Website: bh-photo
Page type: cart
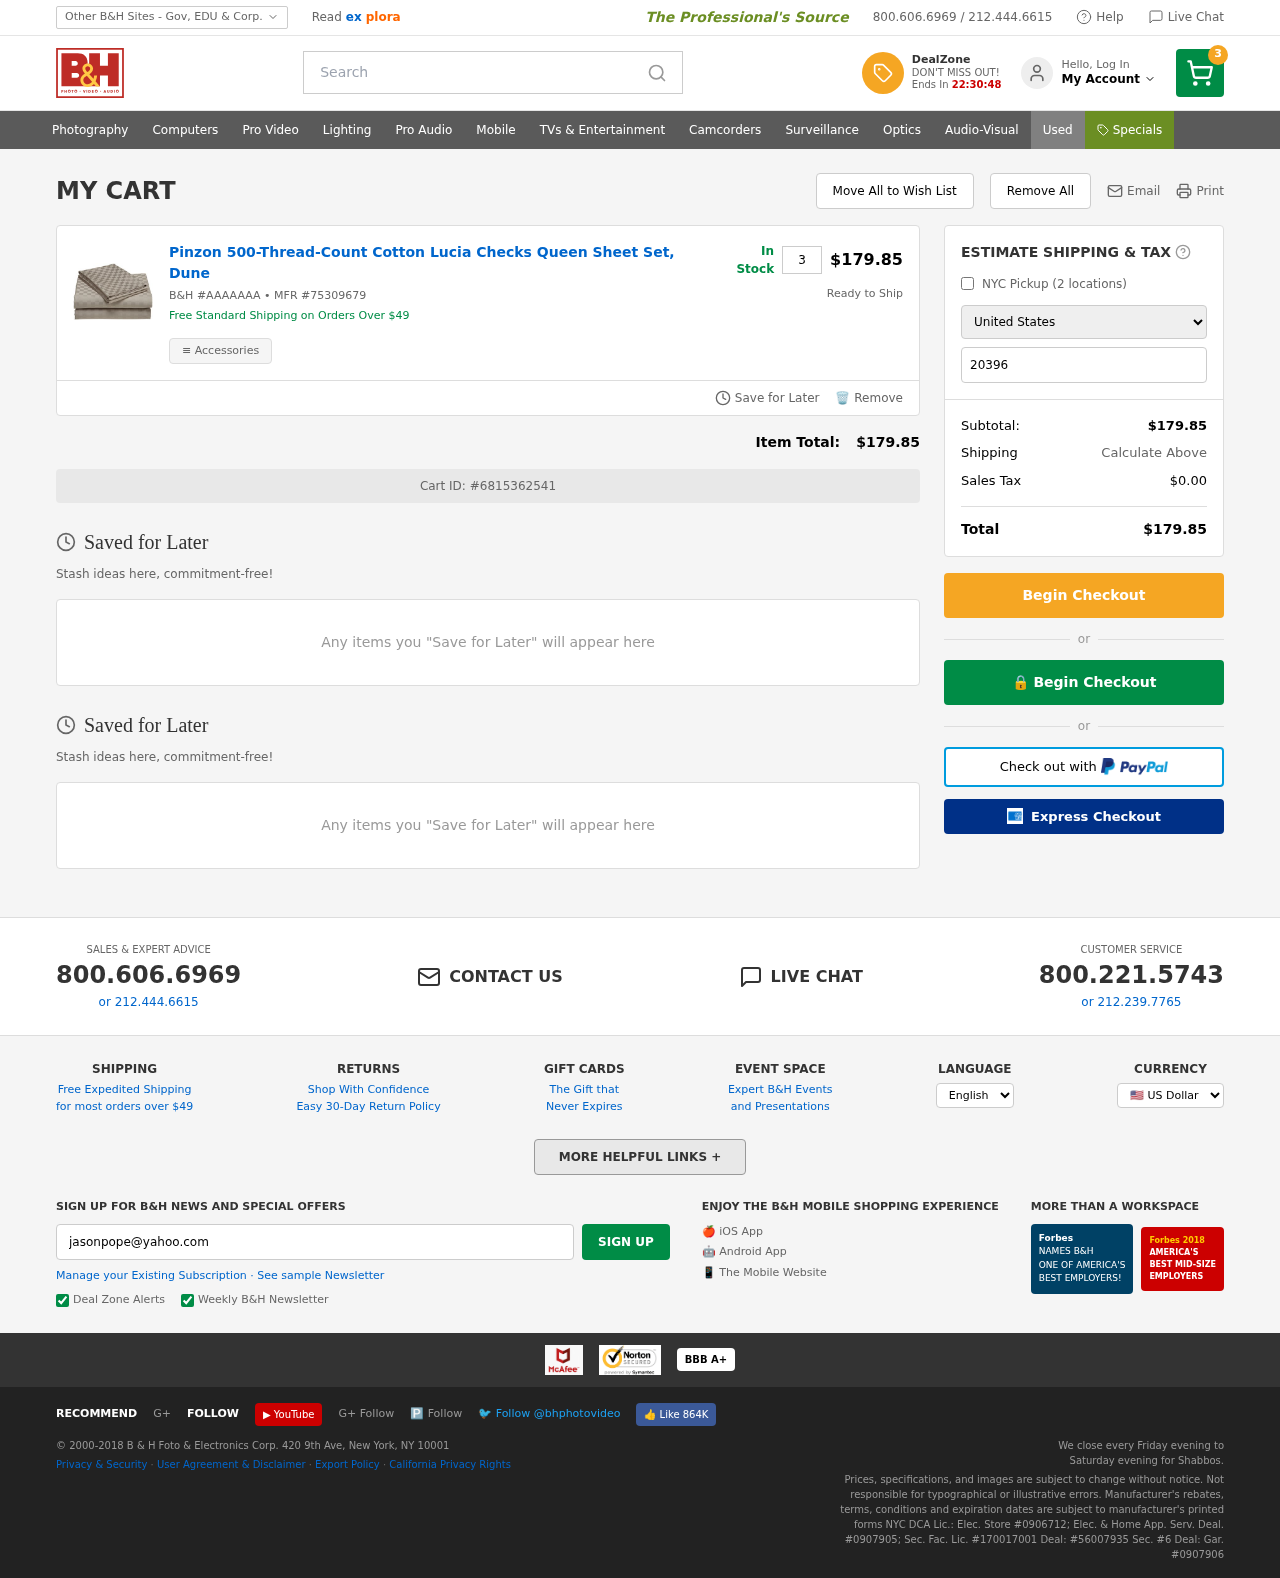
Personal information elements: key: PII_COUNTRY
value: United States
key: PII_EMAIL
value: jasonpope@yahoo.com
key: PII_POSTCODE
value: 20396
Product elements: key: PRODUCT1_NAME
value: Pinzon 500-Thread-Count Cotton Lucia Checks Queen Sheet Set, Dune
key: PRODUCT1_QUANTITY
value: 3
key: PRODUCT1_SKU
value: AAAAAAA
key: PRODUCT1_MFR
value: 75309679
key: PRODUCT1_SUBTOTAL
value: $179.85
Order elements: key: ORDER_NUM_ITEMS
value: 3
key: ORDER_SUBTOTAL
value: $179.85
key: ORDER_ID
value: #6815362541
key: ORDER_TAX
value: $0.00
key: ORDER_TOTAL
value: $179.85
Search elements: key: HEADER_SEARCH
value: Search